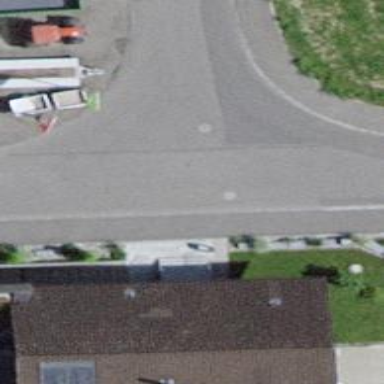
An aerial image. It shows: Residential road with asphalt surface and sidewalk on the left side.